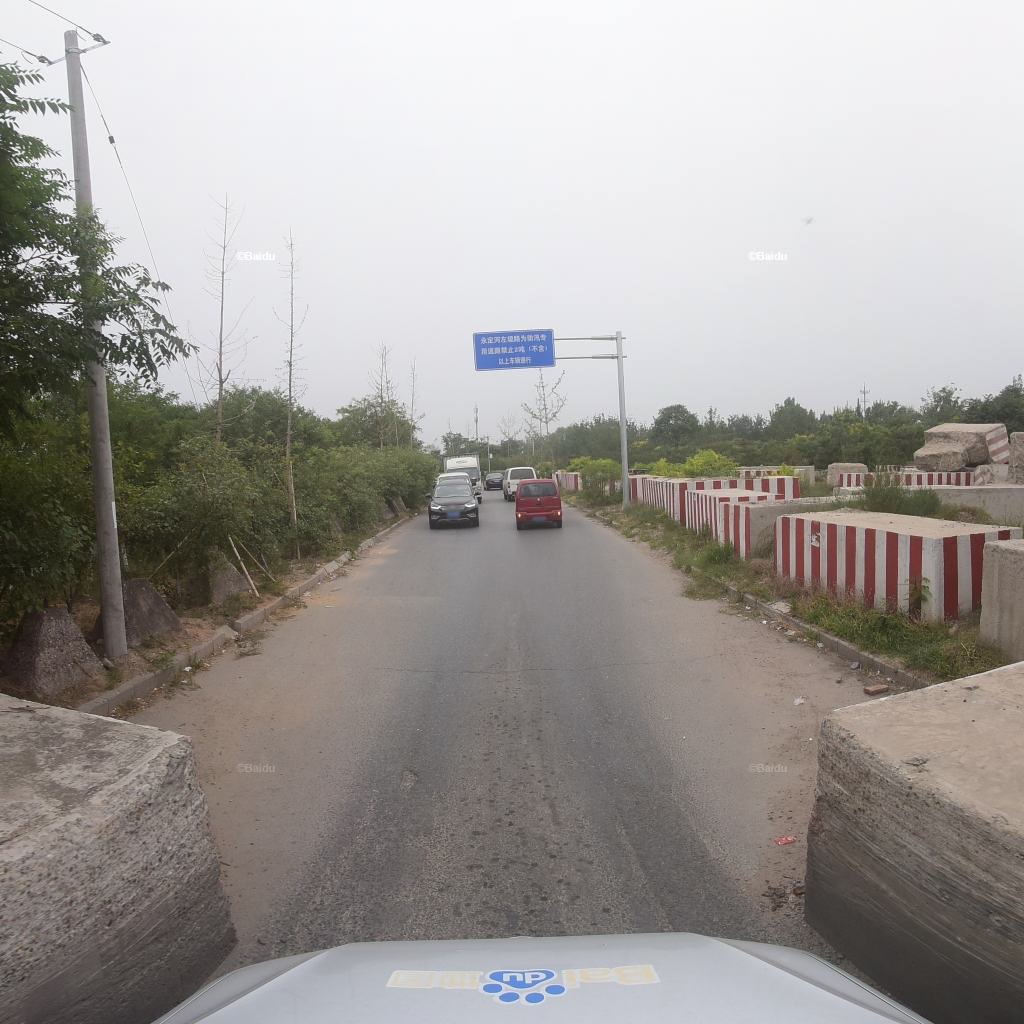
Region: Fengtai
Road damage annotations: transverse crack, pothole